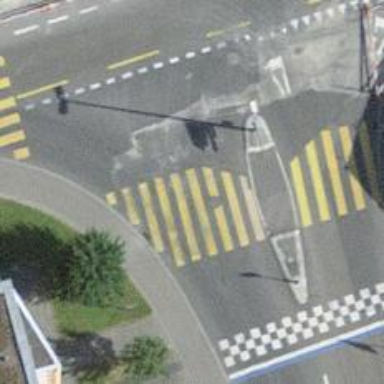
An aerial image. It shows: Pedestrian crossing with zebra markings on the footway.